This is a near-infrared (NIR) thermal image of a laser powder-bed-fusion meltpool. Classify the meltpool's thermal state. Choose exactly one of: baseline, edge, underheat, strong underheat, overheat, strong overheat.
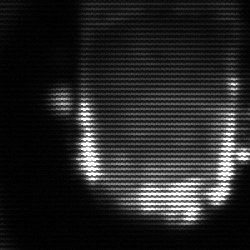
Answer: baseline